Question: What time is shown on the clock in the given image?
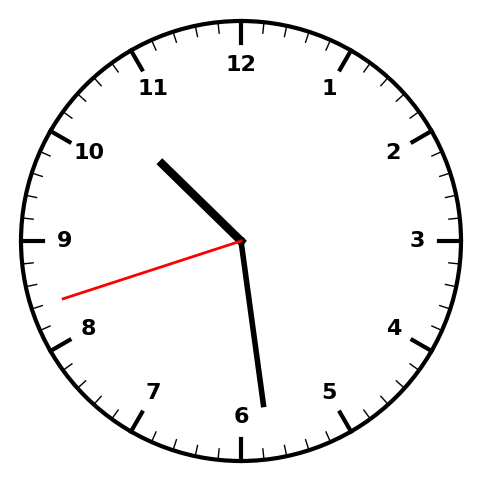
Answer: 10:28:42